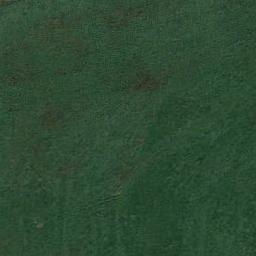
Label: meadow